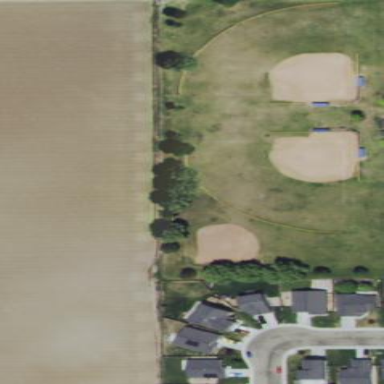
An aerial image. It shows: Baseball pitch for leisure land activities.